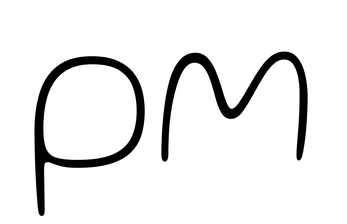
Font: Gluten_Thin